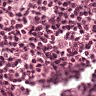
Metastatic tissue present: no